Question: I developed a small game , , so I manage something like this , when app lunches for the first time , it save the very first record , then after that it loads and compares the new records with the the first time record . but the problem is when user hit the record it should be saved the new record but it doesn't !!! and saves the first record again ! here is my code :
'''
- (void)manageScores {
NSLog(@"managed");
NSString *tempScore = [NSString stringWithFormat:@"%@",scoreLabel.text];
GO.scoreNumber = [tempScore integerValue];
GO.bestScoreNumber = [tempScore integerValue];
GO.scores.text = [NSString stringWithFormat:@"score:%d",GO.scoreNumber];
GO.bestScore.text = [NSString stringWithFormat:@"best:%d",GO.bestScoreNumber];
if ([[NSUserDefaults standardUserDefaults] boolForKey:@"HasLaunchedOnce"])
{
// app already launched
NSLog(@"app already launched");
[GO loadBestScore];
}
else
{
[[NSUserDefaults standardUserDefaults] setBool:YES forKey:@"HasLaunchedOnce"];
[[NSUserDefaults standardUserDefaults] synchronize];
// This is the first launch ever
NSLog(@"first time lunch ever");
[GO saveBestScore];
}
if (GO.scoreNumber > GO.bestScoreNumber) {
//**************THIS METHOD DOESN'T WORK WHEN USER HIT THE RECORD*********/////
[GO saveBestScore];
//**************//
GO.scores.text = [NSString stringWithFormat:@"score:%d",GO.scoreNumber];
GO.bestScore.text = [NSString stringWithFormat:@"best:%d",GO.scoreNumber];
GO.shareScore.text = [NSString stringWithFormat:@"score:%d",GO.bestScoreNumber];
NSLog(@"new record");
}
if (GO.scoreNumber < GO.bestScoreNumber) {
GO.scores.text = [NSString stringWithFormat:@"score:%d",GO.scoreNumber];
GO.bestScore.text = [NSString stringWithFormat:@"best:%d",GO.bestScoreNumber];
GO.shareScore.text = [NSString stringWithFormat:@"score:%d",GO.bestScoreNumber];
[GO loadBestScore];
NSLog(@"NO NEW RECORD");
}
}
'''
saving and loading scores (methods form GameOver.h/m (GO) )
'''
- (void)saveBestScore {
NSUserDefaults *defaults = [NSUserDefaults standardUserDefaults];
[defaults setInteger:bestScoreNumber forKey:@"highScore"];
[defaults synchronize];
NSLog(@"BEST SCORE SAVED:%i",bestScoreNumber);
}
- (void)loadBestScore {
NSUserDefaults *prefs = [NSUserDefaults standardUserDefaults];
bestScoreNumber = (int)[prefs integerForKey:@"highScore"];
}
'''

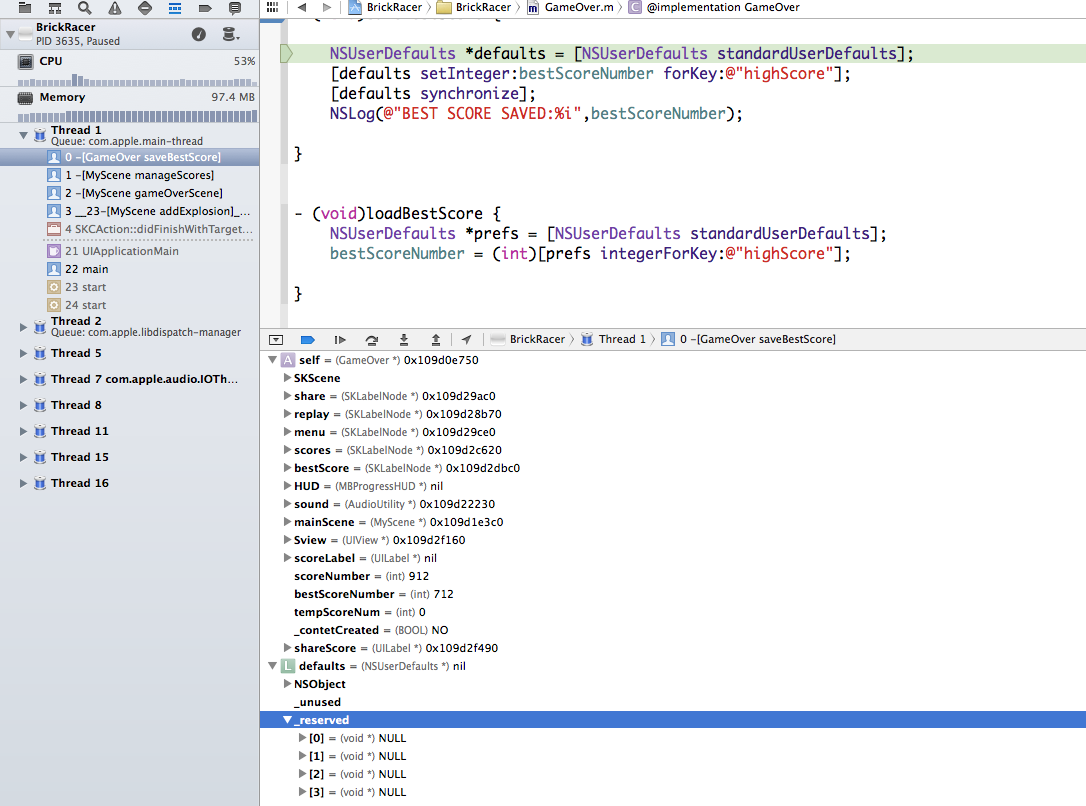
Answer: Looks like you should save scoreNumber rather than bestScoreNumber
---
Reason:
The following code wants to save the best score because GO.ScoreNumber > Go.BestScoreNumber.
'''
if (GO.scoreNumber > GO.bestScoreNumber) {
//**************THIS METHOD DOESN'T WORK WHEN USER HIT THE RECORD*********/////
[GO saveBestScore];
//**************//
GO.scores.text = [NSString stringWithFormat:@"score:%d",GO.scoreNumber];
GO.bestScore.text = [NSString stringWithFormat:@"best:%d",GO.scoreNumber];
GO.shareScore.text = [NSString stringWithFormat:@"score:%d",GO.bestScoreNumber];
NSLog(@"new record");
}
'''
But in saveBestScore, it stores bestScoreNumber, which is the previous highest score number.
'''
[defaults setInteger:bestScoreNumber forKey:@"highScore"];
'''